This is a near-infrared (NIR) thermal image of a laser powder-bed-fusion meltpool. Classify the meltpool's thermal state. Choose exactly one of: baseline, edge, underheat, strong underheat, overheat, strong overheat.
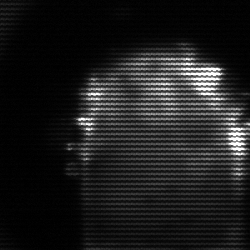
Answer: baseline